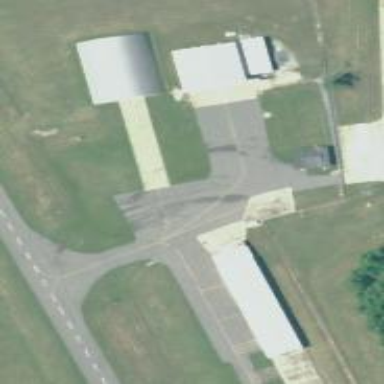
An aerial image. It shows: View of taxiway at the airport.